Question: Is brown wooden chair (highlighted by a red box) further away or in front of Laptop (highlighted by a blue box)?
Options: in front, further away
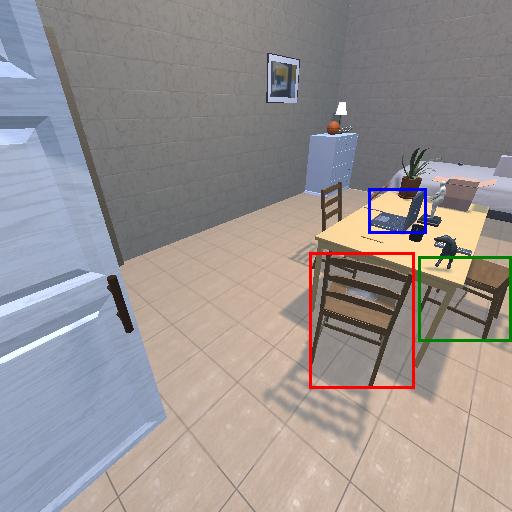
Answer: in front